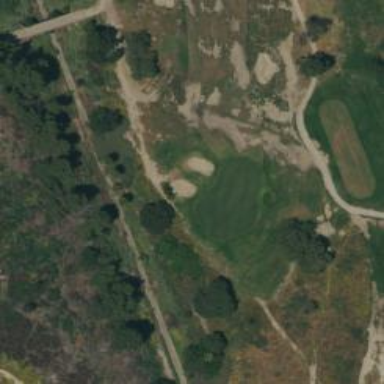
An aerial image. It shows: Footway that doubles as golf path.